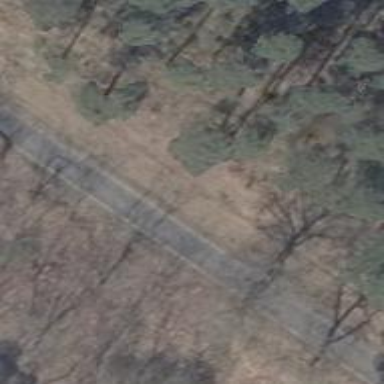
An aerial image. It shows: Unclassified road with asphalt surface.